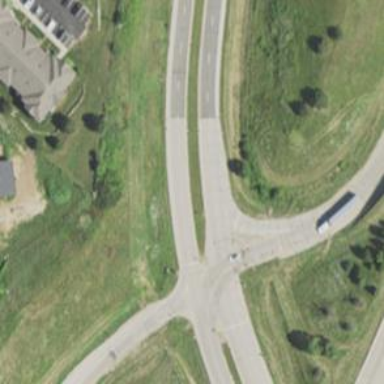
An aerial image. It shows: Tertiary road.